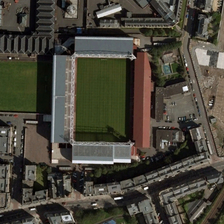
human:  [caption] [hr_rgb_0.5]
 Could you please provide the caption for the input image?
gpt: many buildings are around a stadium .

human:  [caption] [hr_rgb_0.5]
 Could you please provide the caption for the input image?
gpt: many buildings are around a stadium .

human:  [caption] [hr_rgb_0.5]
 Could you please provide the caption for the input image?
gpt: many buildings are around a stadium .

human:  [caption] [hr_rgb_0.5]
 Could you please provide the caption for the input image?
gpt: many buildings are around a stadium .

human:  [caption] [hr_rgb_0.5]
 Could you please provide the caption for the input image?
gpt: many buildings are around a stadium .